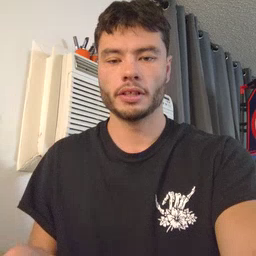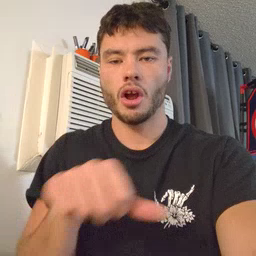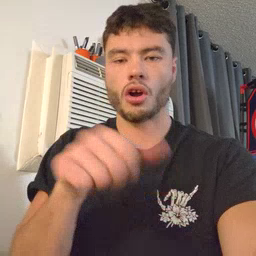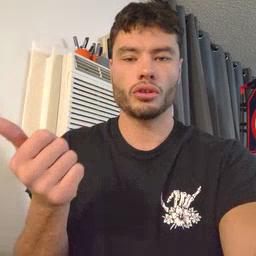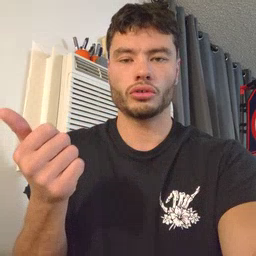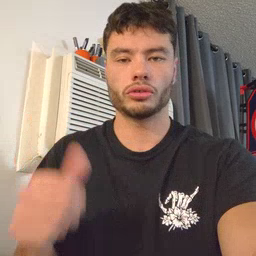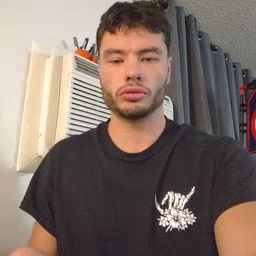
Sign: another